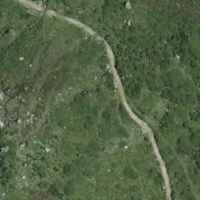
EUNIS habitat code: 26
Species observed at this site:
Cyaniris semiargus